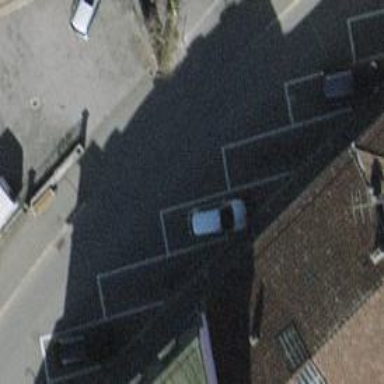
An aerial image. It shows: Diagonal street side parking with asphalt surface.